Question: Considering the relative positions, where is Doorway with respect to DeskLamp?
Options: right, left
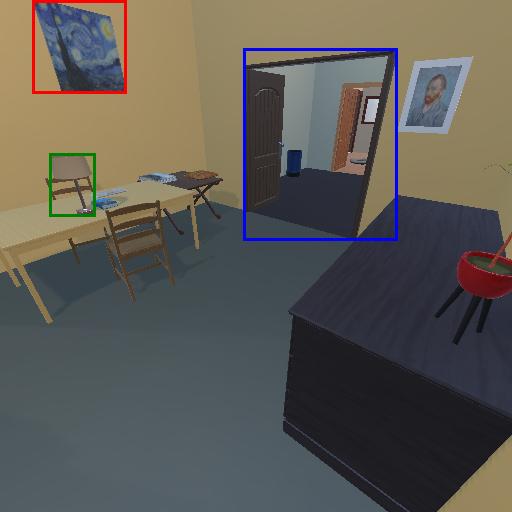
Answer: right